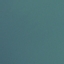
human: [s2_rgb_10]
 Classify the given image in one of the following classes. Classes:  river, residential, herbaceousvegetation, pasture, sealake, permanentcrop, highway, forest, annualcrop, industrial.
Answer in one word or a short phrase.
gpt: SeaLake